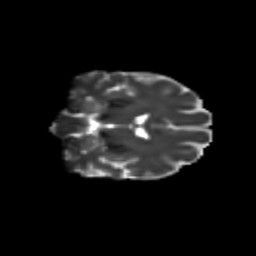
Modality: T2w
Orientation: coronal
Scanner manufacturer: siemens
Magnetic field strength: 3 T
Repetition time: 9.2 s
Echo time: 0.084 s